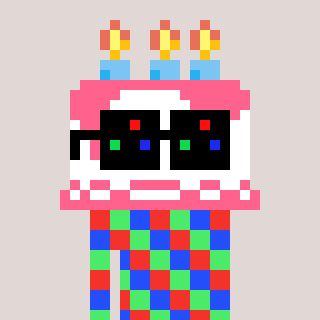
a pixel art character with square black sunglasses, a cake-shaped head and a foggrey-colored body on a warm background